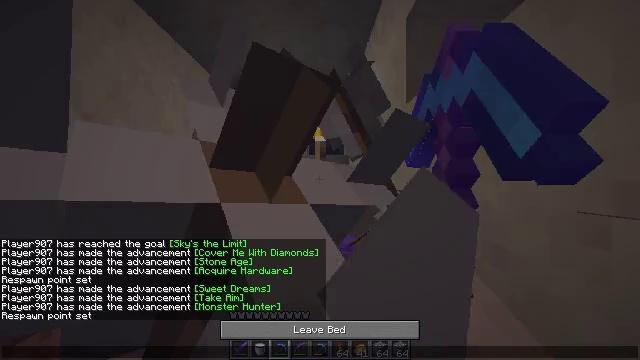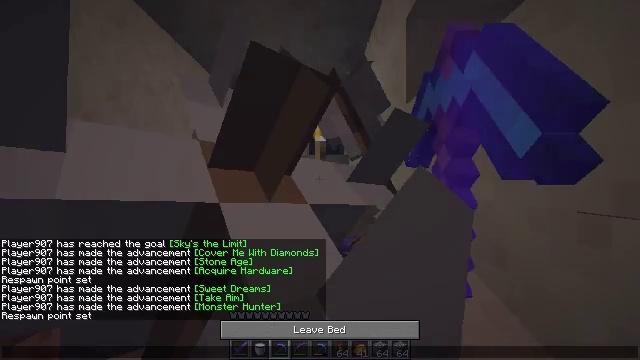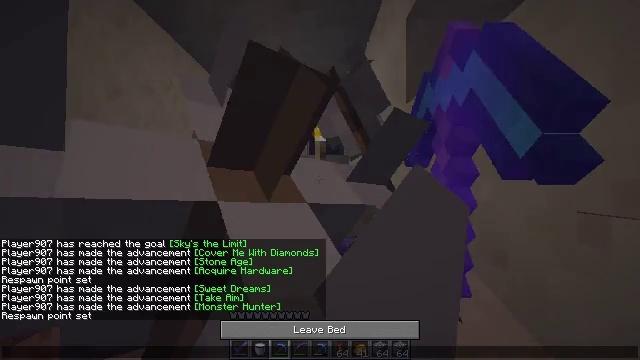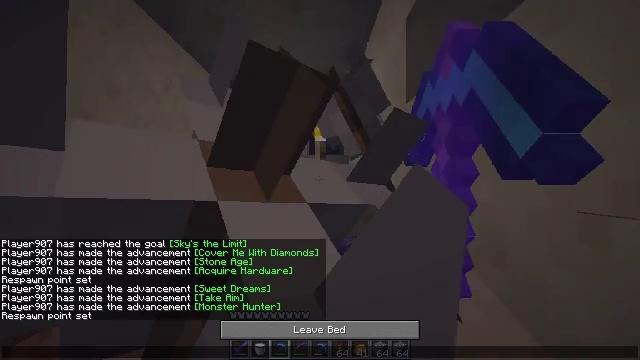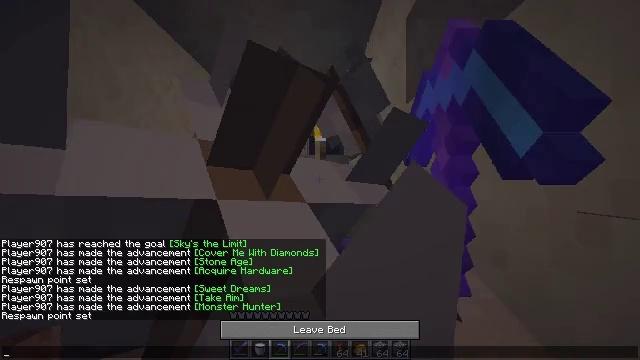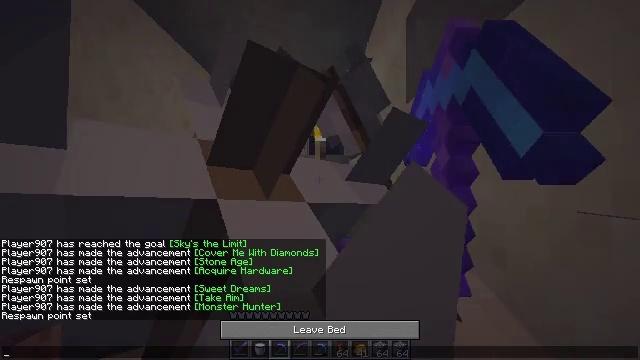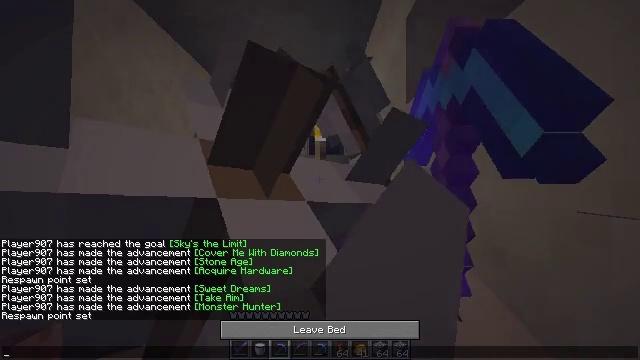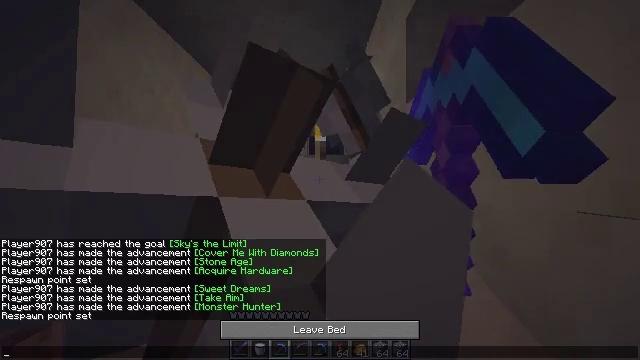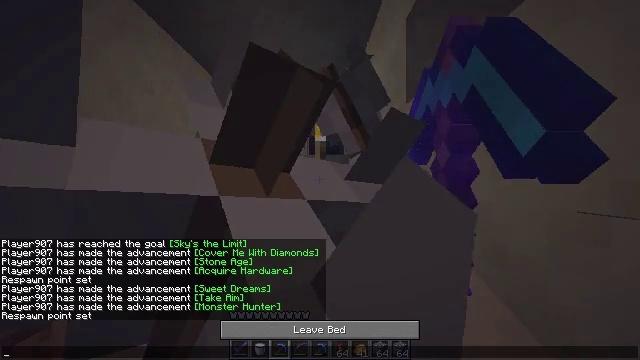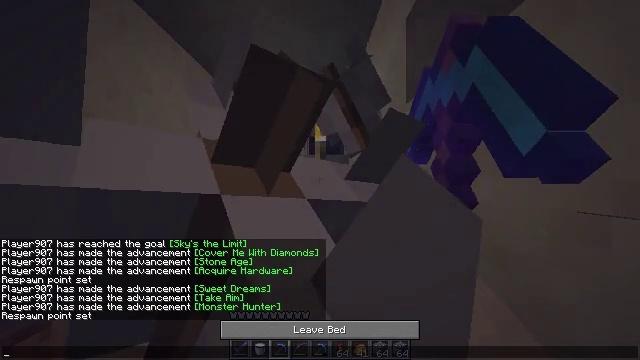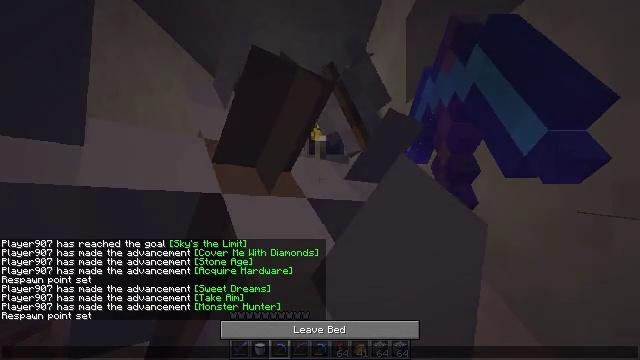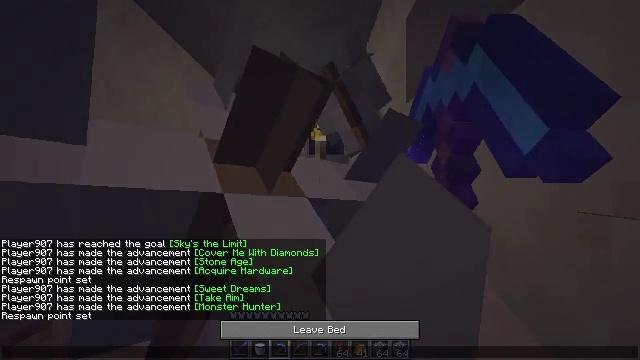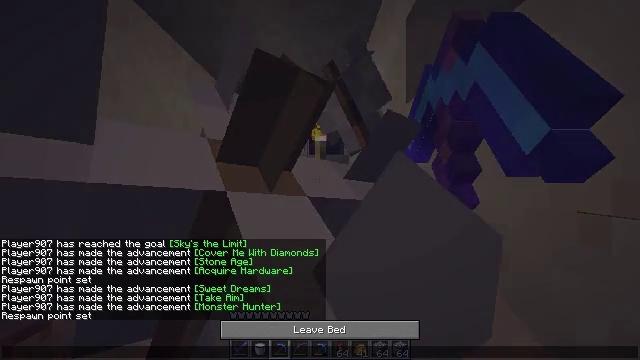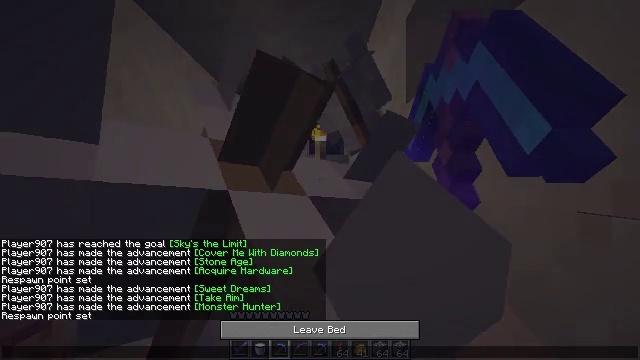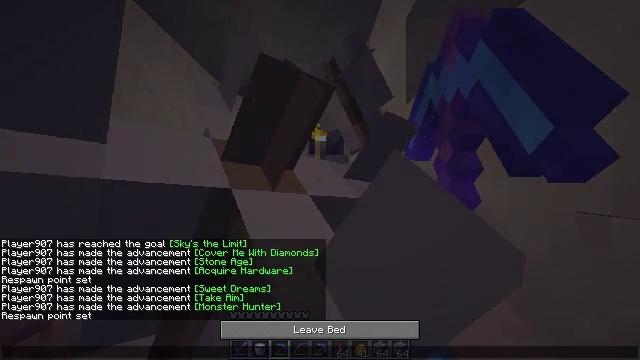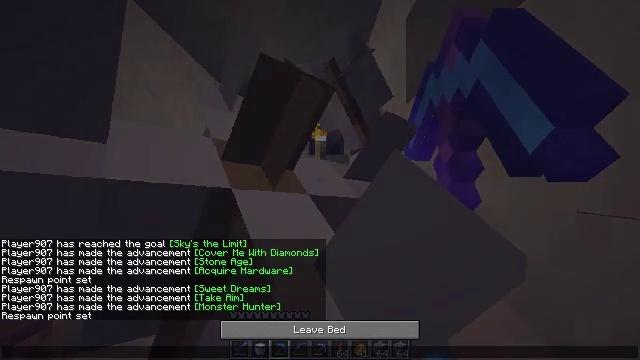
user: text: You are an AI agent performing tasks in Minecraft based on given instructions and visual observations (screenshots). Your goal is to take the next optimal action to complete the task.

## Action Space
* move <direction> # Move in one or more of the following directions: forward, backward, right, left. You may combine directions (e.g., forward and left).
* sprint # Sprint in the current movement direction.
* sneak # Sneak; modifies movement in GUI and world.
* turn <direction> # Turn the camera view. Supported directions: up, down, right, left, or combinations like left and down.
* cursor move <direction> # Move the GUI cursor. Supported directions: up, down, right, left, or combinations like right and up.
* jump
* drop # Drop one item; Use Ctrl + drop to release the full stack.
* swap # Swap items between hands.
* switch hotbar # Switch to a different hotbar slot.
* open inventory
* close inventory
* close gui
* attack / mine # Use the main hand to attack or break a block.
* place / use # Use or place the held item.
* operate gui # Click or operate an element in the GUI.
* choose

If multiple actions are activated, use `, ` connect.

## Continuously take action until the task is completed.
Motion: motion action
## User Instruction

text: Break the hay block to collect it.
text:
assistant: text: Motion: open gui
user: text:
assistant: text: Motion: no_op
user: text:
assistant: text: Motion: no_op
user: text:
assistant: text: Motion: no_op
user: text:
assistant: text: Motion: no_op
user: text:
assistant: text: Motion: no_op
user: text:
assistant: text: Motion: no_op
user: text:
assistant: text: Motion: no_op
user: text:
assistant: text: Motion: no_op
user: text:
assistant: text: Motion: cursor move left
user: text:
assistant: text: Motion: cursor move left and up
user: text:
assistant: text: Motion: no_op
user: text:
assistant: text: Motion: no_op
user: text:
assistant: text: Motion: no_op
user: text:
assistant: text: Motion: no_op
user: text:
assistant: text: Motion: cursor move left and down
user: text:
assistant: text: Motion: cursor move down
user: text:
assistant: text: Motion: no_op
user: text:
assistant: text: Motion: no_op
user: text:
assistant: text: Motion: no_op
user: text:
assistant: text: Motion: no_op
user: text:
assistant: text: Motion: no_op
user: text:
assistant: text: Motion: no_op
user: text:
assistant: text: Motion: no_op
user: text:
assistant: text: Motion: no_op
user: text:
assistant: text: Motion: no_op
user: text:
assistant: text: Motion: no_op
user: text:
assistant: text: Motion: no_op
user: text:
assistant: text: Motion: no_op
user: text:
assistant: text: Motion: no_op